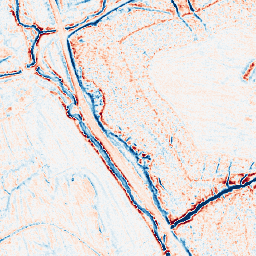
Category: edge_preserving
Decomposition family: anisotropic_diffusion
Decomposition parameters: iterations: 10
kappa: 100
gamma: 0.15
Upsampling method: area
Upsampling parameters: scale: 2
Upsampling scale: 2